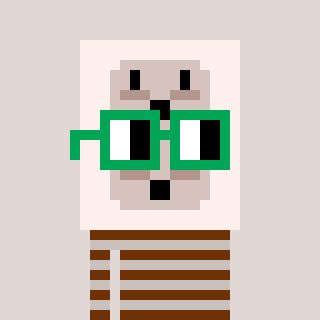
a pixel art character with square green glasses, a outlet-shaped head and a foggrey-colored body on a warm background